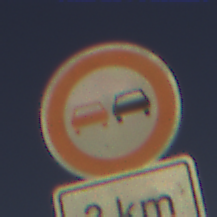
Verkehrszeichen: Ueberholverbot
Zusatzzeichen unten: Entfernungsangaben2
Umgebung: Outdoor, Nature
Tageszeit: SunriseSunset
Wetter: Clear
Licht: Natural
Jahreszeit: NotSpecified
Kontrast: HighContrast